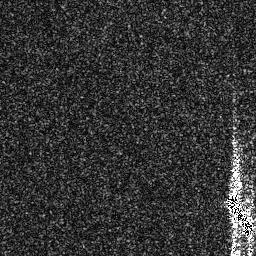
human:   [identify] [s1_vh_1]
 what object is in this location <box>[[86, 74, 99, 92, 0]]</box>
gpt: <ref>1 medium ship at the bottom right</ref>